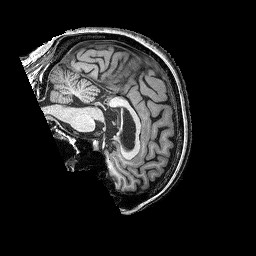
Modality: T1w
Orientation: sagittal
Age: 74
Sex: female
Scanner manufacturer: siemens
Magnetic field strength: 3 T
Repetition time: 2.25 s
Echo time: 0.00452 s